Question: This is my first application using PyQt4.
I have the following two problems

1. the Buttons on left box. They have not the same spacing.
2. Is it possible use italics for the radio buttons? (i.e., Ke et al. instead of Ke et al.)?
import sys
from PyQt4 import QtGui, QtCore
'''
class MainWindow(QtGui.QMainWindow):
def __init__(self):
QtGui.QMainWindow.__init__(self)
# title of the window
self.setWindowTitle('Segmentation Accuracy')
# fix window size
self.setFixedSize(400,200)
# status bar with initial message
self.statusBar().showMessage('ready')
# Layout
# contiene gli altri widget
cWidget = QtGui.QWidget(self)
grid = QtGui.QGridLayout(cWidget)
# Box Left
vBox_left = QtGui.QVBoxLayout()
vBox_left.setSpacing(2) #set spacing
Button_input1 = QtGui.QPushButton("Reference Polygons")
vBox_left.addWidget(Button_input1)
Button_input2 = QtGui.QPushButton("Segmented Polygons")
vBox_left.addWidget(Button_input2)
Button_output = QtGui.QPushButton("Save")
vBox_left.addWidget(Button_output)
Button_start = QtGui.QPushButton("Start")
Button_start.setCheckable(True)
vBox_left.addWidget(Button_input1)
vBox_left.addWidget(Button_input2)
vBox_left.addWidget(Button_output)
vBox_left.addWidget(Button_start)
# Box right
vBox_rigth = QtGui.QVBoxLayout()
vBox_rigth.setSpacing(10) #set spacing
ke = QtGui.QRadioButton("Ke et al.", cWidget)
pu = QtGui.QRadioButton("Pu et al.", cWidget)
clinton = QtGui.QRadioButton("Clinton et al.", cWidget)
ke.setChecked(True)
vBox_rigth.addWidget(ke)
vBox_rigth.addWidget(pu)
vBox_rigth.addWidget(clinton)
ke.setStatusTip("Ke et al., 2010. Remote Sensing of Environment, 114, pp. <PHONE>")
pu.setStatusTip("Pu et al., 2012. Remote Sensing of Environment, 124, pp. 516-533")
clinton.setStatusTip("Clinton et al., 2012. Remote Sensing of Environment, 124, pp. 516-533")
grid.addWidget(Button_input1, 0, 0)
grid.addWidget(Button_input2, 1, 0)
grid.addWidget(Button_output, 2, 0)
grid.addWidget(Button_start, 3, 0)
grid.addLayout(vBox_left, 0, 0)
grid.addLayout(vBox_rigth, 0, 1)
cWidget.setLayout(grid)
self.setCentralWidget(cWidget)
def main():
app = QtGui.QApplication(sys.argv)
main = MainWindow()
main.show()
sys.exit(app.exec_())
main()
'''
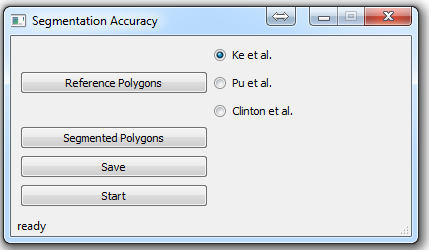
Answer: You used 'QGridLayout' and put 'Button_input1' into cell (0,0) and the layout 'vBox_rigth' containing three raido buttons into cell (0,1). They were resized to the same height. That's why your four buttons don't have the same spacing.
'''
grid = QtGui.QGridLayout(cWidget)
......
grid.addWidget(Button_input1, 0, 0)
......
grid.addLayout(vBox_rigth, 0, 1)
'''
You should not use 'addWidget' to add those buttons to 'vBox_left' twice.
'''
Button_input1 = QtGui.QPushButton("Reference Polygons")
vBox_left.addWidget(Button_input1)
Button_input2 = QtGui.QPushButton("Segmented Polygons")
vBox_left.addWidget(Button_input2)
Button_output = QtGui.QPushButton("Save")
vBox_left.addWidget(Button_output)
Button_start = QtGui.QPushButton("Start")
Button_start.setCheckable(True)
vBox_left.addWidget(Button_input1)
vBox_left.addWidget(Button_input2)
vBox_left.addWidget(Button_output)
vBox_left.addWidget(Button_start)
'''
Moreover, these four buttons have already been added to QVBoxLayout 'vBox_left', then you should not add them to 'grid'.
'''
grid.addWidget(Button_input1, 0, 0)
grid.addWidget(Button_input2, 1, 0)
grid.addWidget(Button_output, 2, 0)
grid.addWidget(Button_start, 3, 0)
'''
You can use italics for widgets. You just need to change the 'font' property. See <URL>.
For example:
'''
ke = QtGui.QRadioButton("Ke et al.", cWidget)
font = QtGui.QFont("Times", 10)
font.setItalic(True)
ke.setFont(font)
'''
You can also use 'QLabel' to display rich text. For instance:
'''
ke_label = QtGui.QLabel("Ke <i>et al</i>.")
'''
Thus, the final '__init__' would probably be
'''
def __init__(self):
QtGui.QMainWindow.__init__(self)
# title of the window
self.setWindowTitle('Segmentation Accuracy')
# fix window size
self.setFixedSize(400,200)
# status bar with initial message
self.statusBar().showMessage('ready')
# Layout
# contiene gli altri widget
cWidget = QtGui.QWidget(self)
grid = QtGui.QGridLayout(cWidget)
# Box Left
vBox_left = QtGui.QVBoxLayout()
vBox_left.setSpacing(2) #set spacing
Button_input1 = QtGui.QPushButton("Reference Polygons")
vBox_left.addWidget(Button_input1)
Button_input2 = QtGui.QPushButton("Segmented Polygons")
vBox_left.addWidget(Button_input2)
Button_output = QtGui.QPushButton("Save")
vBox_left.addWidget(Button_output)
Button_start = QtGui.QPushButton("Start")
Button_start.setCheckable(True)
# vBox_left.addWidget(Button_input1)
# vBox_left.addWidget(Button_input2)
# vBox_left.addWidget(Button_output)
vBox_left.addWidget(Button_start)
# Box right
vBox_right = QtGui.QVBoxLayout()
vBox_right.setSpacing(10) #set spacing
ke = QtGui.QRadioButton("", cWidget)
pu = QtGui.QRadioButton("", cWidget)
clinton = QtGui.QRadioButton("", cWidget)
ke.setChecked(True)
ke_label = QtGui.QLabel("Ke <i>et al</i>.", cWidget)
pu_label = QtGui.QLabel("Pu et al.", cWidget)
clinton_label = QtGui.QLabel("Clinton et al.", cWidget)
grid_right = QtGui.QGridLayout()
grid_right.addWidget(ke, 0, 0)
grid_right.addWidget(pu, 1, 0)
grid_right.addWidget(clinton, 2, 0)
grid_right.addWidget(ke_label, 0, 1)
grid_right.addWidget(pu_label, 1, 1)
grid_right.addWidget(clinton_label, 2, 1)
grid.addLayout(grid_right, 0, 1)
grid.setColumnStretch(0, 1)
grid.setColumnStretch(1, 1)
grid_right.setColumnStretch(1, 1)
ke.setStatusTip("Ke et al., 2010. Remote Sensing of Environment, 114, pp. <PHONE>")
pu.setStatusTip("Pu et al., 2012. Remote Sensing of Environment, 124, pp. 516-533")
clinton.setStatusTip("Clinton et al., 2012. Remote Sensing of Environment, 124, pp. 516-533")
ke_label.setStatusTip("Ke et al., 2010. Remote Sensing of Environment, 114, pp. <PHONE>")
pu_label.setStatusTip("Pu et al., 2012. Remote Sensing of Environment, 124, pp. 516-533")
clinton_label.setStatusTip("Clinton et al., 2012. Remote Sensing of Environment, 124, pp. 516-533")
# grid.addWidget(Button_input1, 0, 0)
# grid.addWidget(Button_input2, 1, 0)
# grid.addWidget(Button_output, 2, 0)
# grid.addWidget(Button_start, 3, 0)
grid.addLayout(vBox_left, 0, 0)
#grid.addLayout(vBox_right, 0, 1)
# cWidget.setLayout(grid)
self.setCentralWidget(cWidget)
'''